Field crop: maize
Growth stage: 2
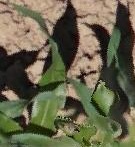
Species: maize